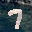
Label: 7